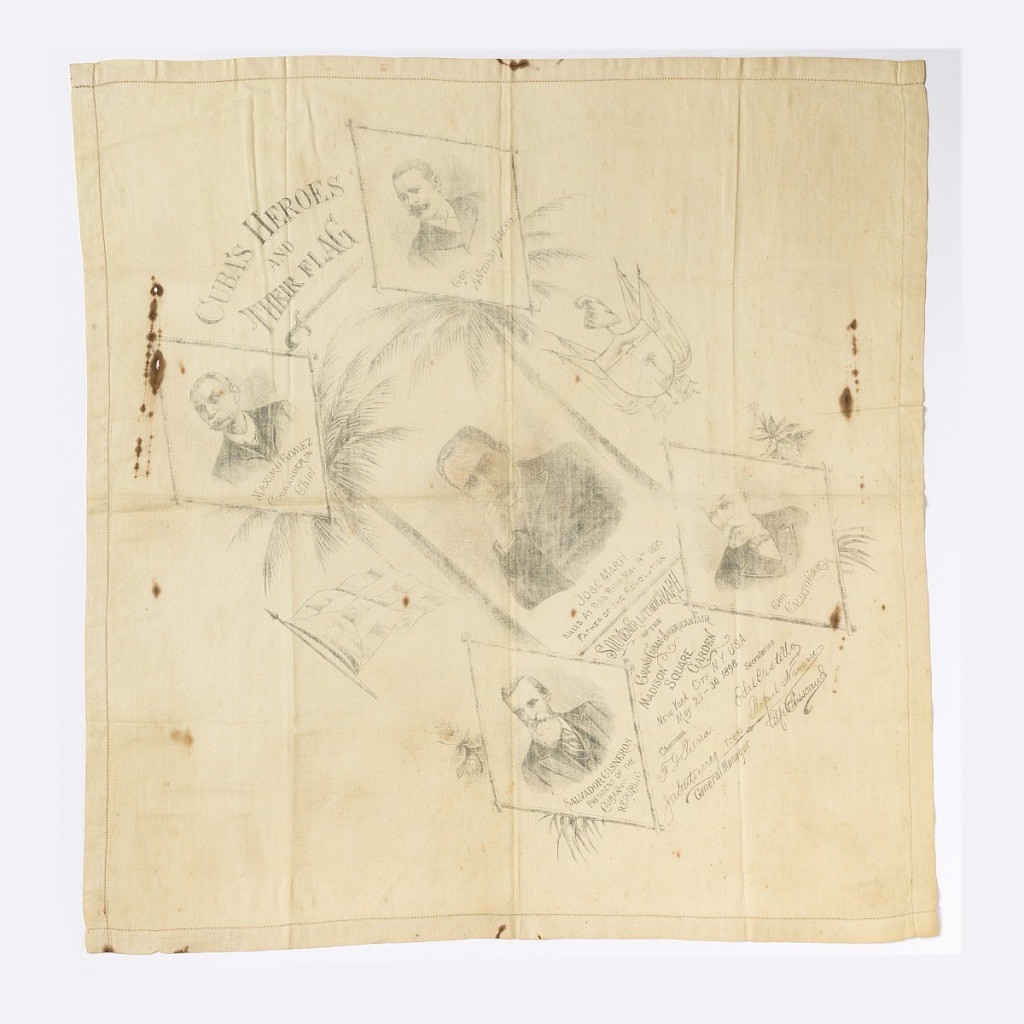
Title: Handkerchief
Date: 1896
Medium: cotton Technique: printed on plain weave
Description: "Cuba's Heros and Thier Flag" Portraits of Jose Marti, Maximo Gomez, Antonio Marco, Salvador Cisneros, and Calixto Garcia.
Legend: "Souvenir lithograph/ of the/ Grand Cuba-American Fair/ Madison Square Garden/ New York City. N.Y. U.S.A. /May 25-30, 1896." and signatures.